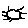
Label: sun